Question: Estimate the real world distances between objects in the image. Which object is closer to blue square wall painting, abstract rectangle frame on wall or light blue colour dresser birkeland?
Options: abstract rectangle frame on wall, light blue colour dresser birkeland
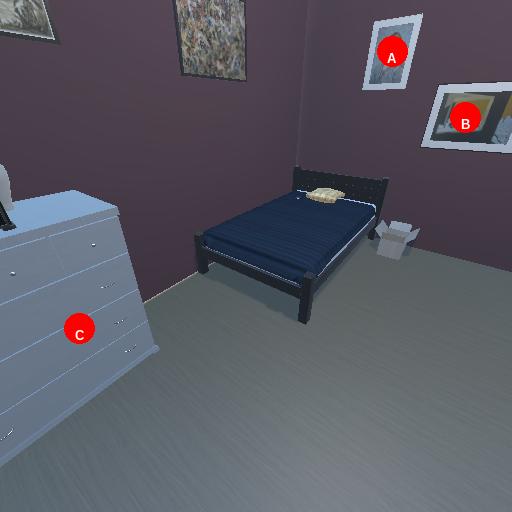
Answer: abstract rectangle frame on wall